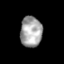
Tissue: skin
Cell type: Epithelial cells
Senescence score: 0.2456
Nuclear area (px): 654
Mean DAPI intensity: 163.908